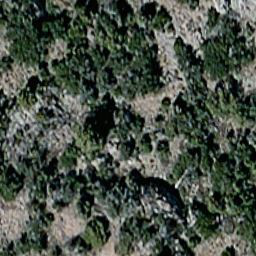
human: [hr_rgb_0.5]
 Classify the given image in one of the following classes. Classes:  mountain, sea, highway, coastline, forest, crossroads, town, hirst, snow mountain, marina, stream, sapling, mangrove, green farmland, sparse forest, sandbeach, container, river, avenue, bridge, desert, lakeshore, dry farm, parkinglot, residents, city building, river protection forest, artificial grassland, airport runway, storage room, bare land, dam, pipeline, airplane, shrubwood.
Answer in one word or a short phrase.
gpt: sparse forest